Question: I am building a chrome extension for helping test and debug a website. Is there any way to override the useragent override from within a chrome extension (shown below - image 1 is the manual way of doing this)?

I have also tried changing the headers by tapping into onBeforeSendHeaders but that doesn't work for some sites like twitter.com and maps.google.com
<URL>
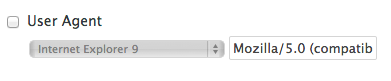
Answer: I figured the problem. I was missing "https://*/" under permissions in the manifest file.
The onBeforeSendHeaders example seems to work perfect!